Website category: university
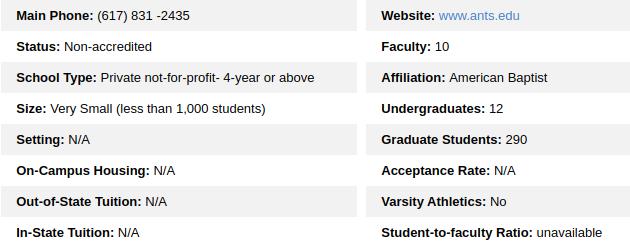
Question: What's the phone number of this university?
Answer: (617) 831 -2435

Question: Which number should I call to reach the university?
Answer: (617) 831 -2435

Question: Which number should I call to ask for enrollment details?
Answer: (617) 831 -2435

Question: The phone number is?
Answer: (617) 831 -2435

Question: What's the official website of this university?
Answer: www.ants.edu

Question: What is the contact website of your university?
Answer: www.ants.edu

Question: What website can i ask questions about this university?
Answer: www.ants.edu

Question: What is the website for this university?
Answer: www.ants.edu

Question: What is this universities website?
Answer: www.ants.edu

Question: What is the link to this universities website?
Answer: www.ants.edu

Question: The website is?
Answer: www.ants.edu

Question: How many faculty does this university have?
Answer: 10

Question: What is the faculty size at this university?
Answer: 10

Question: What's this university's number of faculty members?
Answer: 10

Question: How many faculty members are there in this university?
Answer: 10

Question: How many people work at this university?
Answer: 10

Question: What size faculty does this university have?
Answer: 10

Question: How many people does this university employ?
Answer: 10

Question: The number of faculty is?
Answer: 10

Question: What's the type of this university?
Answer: Private not-for-profit- 4-year or above

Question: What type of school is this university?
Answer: Private not-for-profit- 4-year or above

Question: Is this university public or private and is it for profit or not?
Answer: Private not-for-profit- 4-year or above

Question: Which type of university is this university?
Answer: Private not-for-profit- 4-year or above

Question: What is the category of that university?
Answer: Private not-for-profit- 4-year or above

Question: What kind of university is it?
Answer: Private not-for-profit- 4-year or above

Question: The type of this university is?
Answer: Private not-for-profit- 4-year or above

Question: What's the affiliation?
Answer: American Baptist

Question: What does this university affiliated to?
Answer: American Baptist

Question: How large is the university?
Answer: Very Small (less than 1,000 students)

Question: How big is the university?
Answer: Very Small (less than 1,000 students)

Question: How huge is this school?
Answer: Very Small (less than 1,000 students)

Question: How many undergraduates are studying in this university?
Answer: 12

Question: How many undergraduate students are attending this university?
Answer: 12

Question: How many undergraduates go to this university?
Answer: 12

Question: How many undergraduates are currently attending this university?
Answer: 12

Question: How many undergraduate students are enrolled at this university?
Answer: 12

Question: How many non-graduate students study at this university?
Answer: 12

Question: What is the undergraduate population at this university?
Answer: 12

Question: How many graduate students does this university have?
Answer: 290

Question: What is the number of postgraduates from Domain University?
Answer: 290

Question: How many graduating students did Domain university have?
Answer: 290

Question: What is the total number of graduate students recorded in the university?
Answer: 290

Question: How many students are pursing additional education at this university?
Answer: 290

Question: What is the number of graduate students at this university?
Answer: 290

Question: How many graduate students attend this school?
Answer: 290

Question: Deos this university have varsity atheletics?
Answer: No

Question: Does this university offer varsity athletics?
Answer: No

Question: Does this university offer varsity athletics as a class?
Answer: No

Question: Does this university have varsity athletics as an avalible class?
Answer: No

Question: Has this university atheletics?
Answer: No

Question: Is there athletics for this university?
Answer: No

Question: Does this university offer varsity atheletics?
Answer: No

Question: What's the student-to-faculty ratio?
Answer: unavailable

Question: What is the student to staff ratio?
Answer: unavailable

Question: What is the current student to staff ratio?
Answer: unavailable

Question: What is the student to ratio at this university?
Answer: unavailable

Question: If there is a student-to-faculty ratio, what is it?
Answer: unavailable

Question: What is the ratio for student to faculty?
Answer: unavailable

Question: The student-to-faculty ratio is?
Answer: unavailable